You are looking at the short-time Fourier spectrogram of a rotating shaft's vibration signal. Determine the machine's mechanical condition. Answer with exactly one of: normal, misalignment, unbalance, looseness.
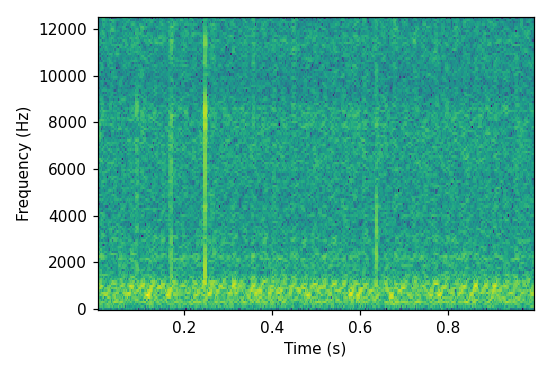
Answer: normal